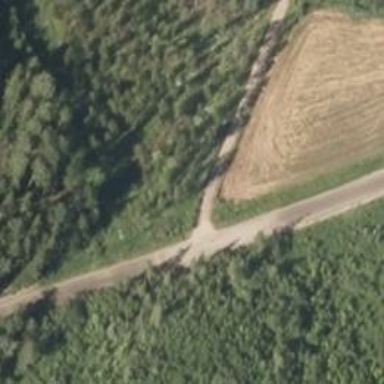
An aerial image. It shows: Unclassified road.